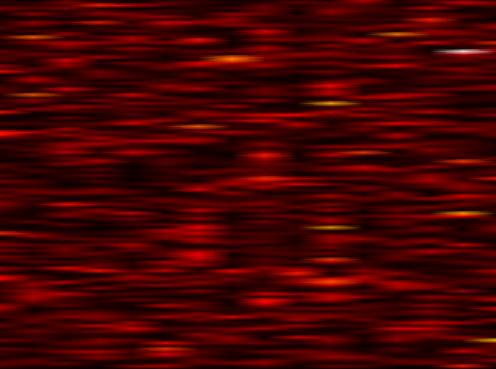
Label: WOLA